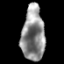
Tissue: prostate
Cell type: T cells
Senescence score: 0.2663
Nuclear area (px): 1225
Mean DAPI intensity: 143.286